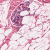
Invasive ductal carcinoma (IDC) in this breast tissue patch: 0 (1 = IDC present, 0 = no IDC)